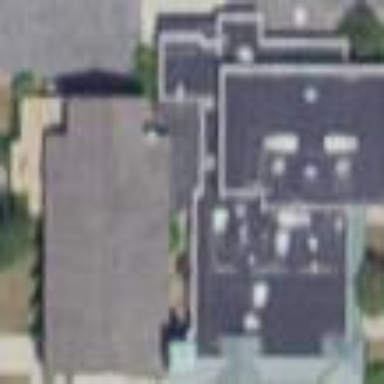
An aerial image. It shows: Building that serves as place of worship.